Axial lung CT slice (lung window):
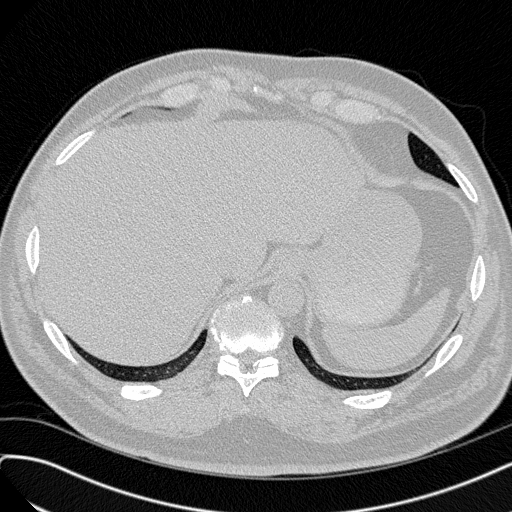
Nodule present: no